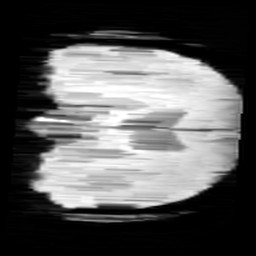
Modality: minIP
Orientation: coronal
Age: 11
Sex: male
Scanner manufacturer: siemens
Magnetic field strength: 3 T
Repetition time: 0.027 s
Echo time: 0.02 s